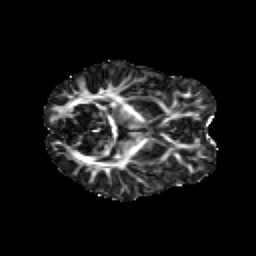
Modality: FA
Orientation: axial
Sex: male
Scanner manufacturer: siemens
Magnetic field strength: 3 T
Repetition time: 5 s
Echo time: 0.071 s